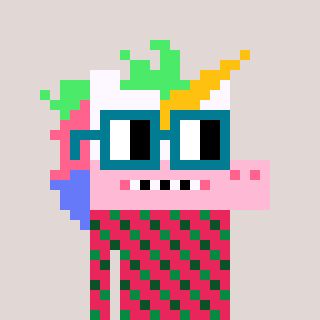
a pixel art character with square dark green glasses, a unicorn-shaped head and a redpinkish-colored body on a warm background